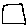
Label: square